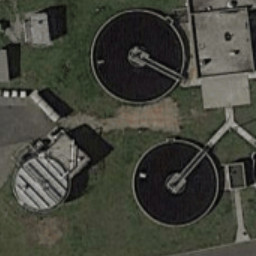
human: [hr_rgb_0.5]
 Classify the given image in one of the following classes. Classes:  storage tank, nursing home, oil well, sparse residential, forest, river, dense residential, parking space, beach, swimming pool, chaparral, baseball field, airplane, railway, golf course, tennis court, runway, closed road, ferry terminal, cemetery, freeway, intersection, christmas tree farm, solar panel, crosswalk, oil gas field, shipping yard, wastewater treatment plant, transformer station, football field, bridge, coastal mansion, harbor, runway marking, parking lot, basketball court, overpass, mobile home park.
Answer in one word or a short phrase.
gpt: wastewater treatment plant